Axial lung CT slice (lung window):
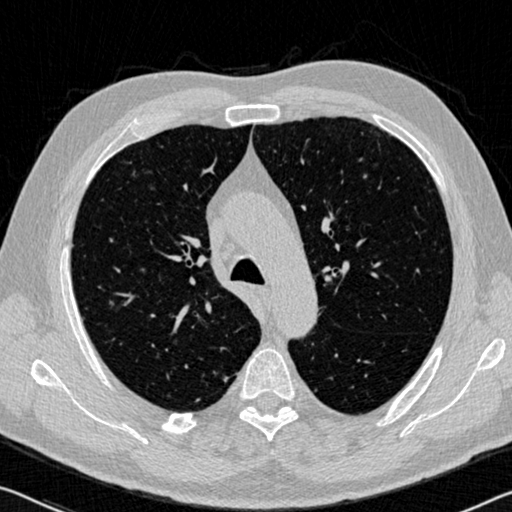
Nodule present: no